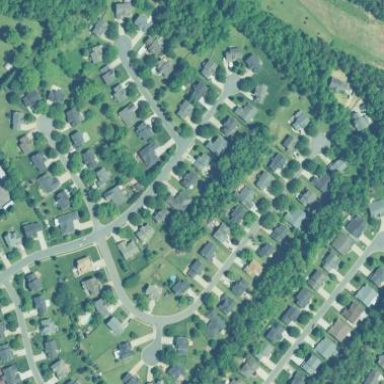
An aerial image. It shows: Residential area consisting of single-family homes.